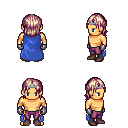
a pixel art fantasy rpg character, male body template, human, tanned skin, blue cape, magenta pants, white blonde long bangs hairstyle, silver tiara, metal gloves, maroon shoes, four views (front, back, left, right), 2x2 character sprite sheet, small pixel art, hard edges, no anti-aliasing